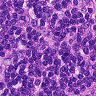
Metastatic tissue present: no